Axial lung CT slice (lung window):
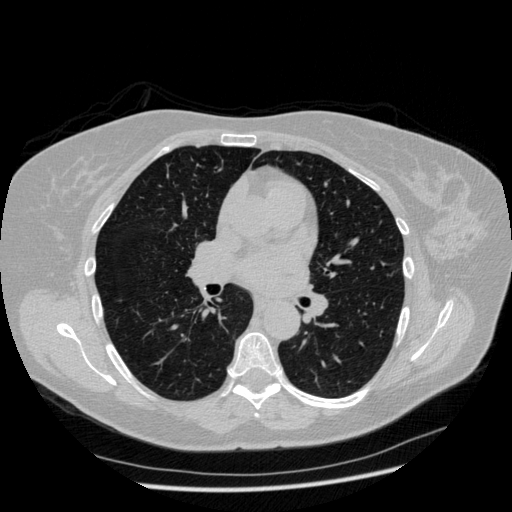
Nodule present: no